Question: I have a table that contains the following columns: Date, Customer, Active Flag. I need to add a fourth column called Start. The Start column should return the first date the client was active, based on consecutive active flags.

shows the three columns I currently have and the results I wish to return for the Start column.
Your insight into what my SQL code should look like to achieve this would be appreciated. Thanks!!
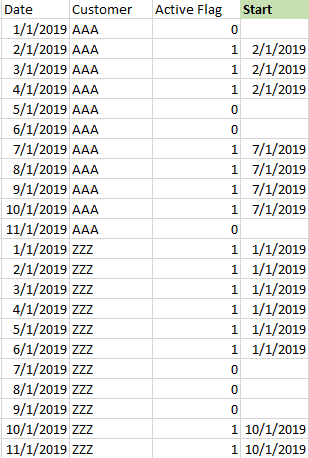
Answer: You can do this without subqueries, if I assume one date per month per customer:
'''
select t.*,
(case when activeflag = 1
then coalesce(max(case when activeflag = 0 then date end) over (partition by customer order by date) + interval '1 month',
min(case when activeflag = 1 then date end) over (partition by customer)
)
end) as start
from t;
'''
Subqueries, though, might make this easier. You can treat this as a gaps-and-islands problem:
'''
select t.*,
(case when activeflag = 1
then min(date) over (partition by customerid, seqnum - seqnum_a)
end) as start
from (select t.*,
row_number() over (partition by customerid order by date) as seqnum,
row_number() over (partition by customerid, activeflag order by date) as seqnum_a
from t
) t
'''